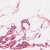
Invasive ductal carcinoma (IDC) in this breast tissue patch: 0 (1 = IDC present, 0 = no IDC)